Field crop: maize
Growth stage: 1
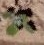
Species: chenopodium